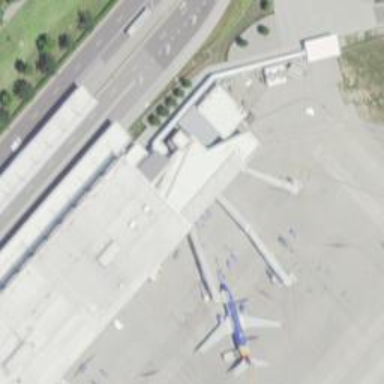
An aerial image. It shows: Airport gate.